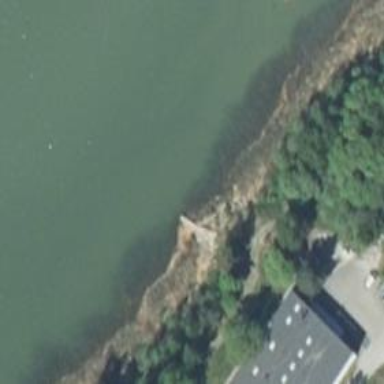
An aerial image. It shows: Man-made pier.